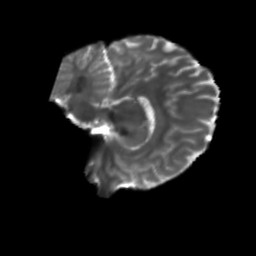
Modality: T2w
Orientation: sagittal
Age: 36
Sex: female
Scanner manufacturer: siemens
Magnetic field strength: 3 T
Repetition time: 5.25 s
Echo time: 0.08 s